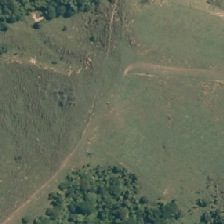
Land cover: low_producing_grassland